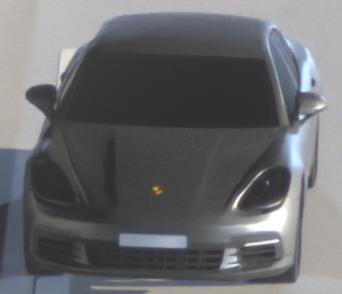
Make: Porsche
Model: Panamera
Detailed model: Panamera (971)
Model produced from: 2016/11
Model produced until: 2018/08
Doors: 5
Color: gray
Road condition: dry road
Daytime: night
Contrast: high contrast